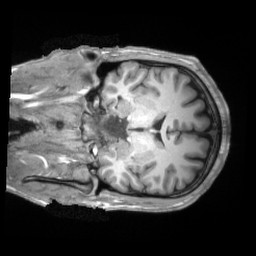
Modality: T1w
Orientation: coronal
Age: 27
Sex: male
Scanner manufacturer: siemens
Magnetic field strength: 3 T
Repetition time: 2.2 s
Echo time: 0.00157 s